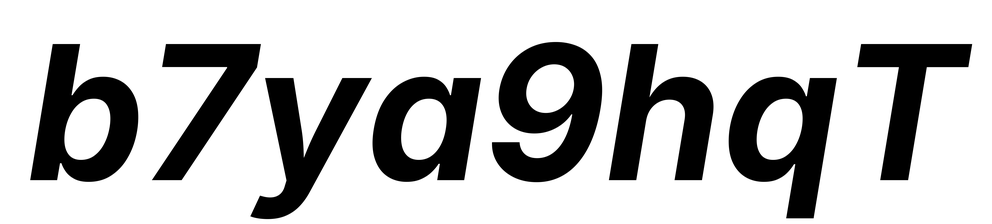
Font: Inter-Italic_Bold_Italic